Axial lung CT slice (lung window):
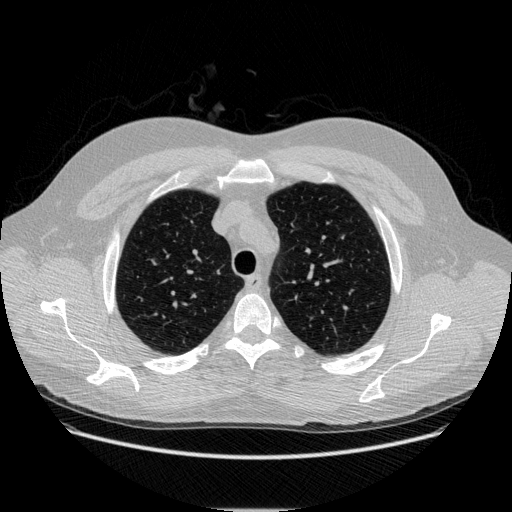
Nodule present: no